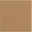
Piece: xx